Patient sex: F
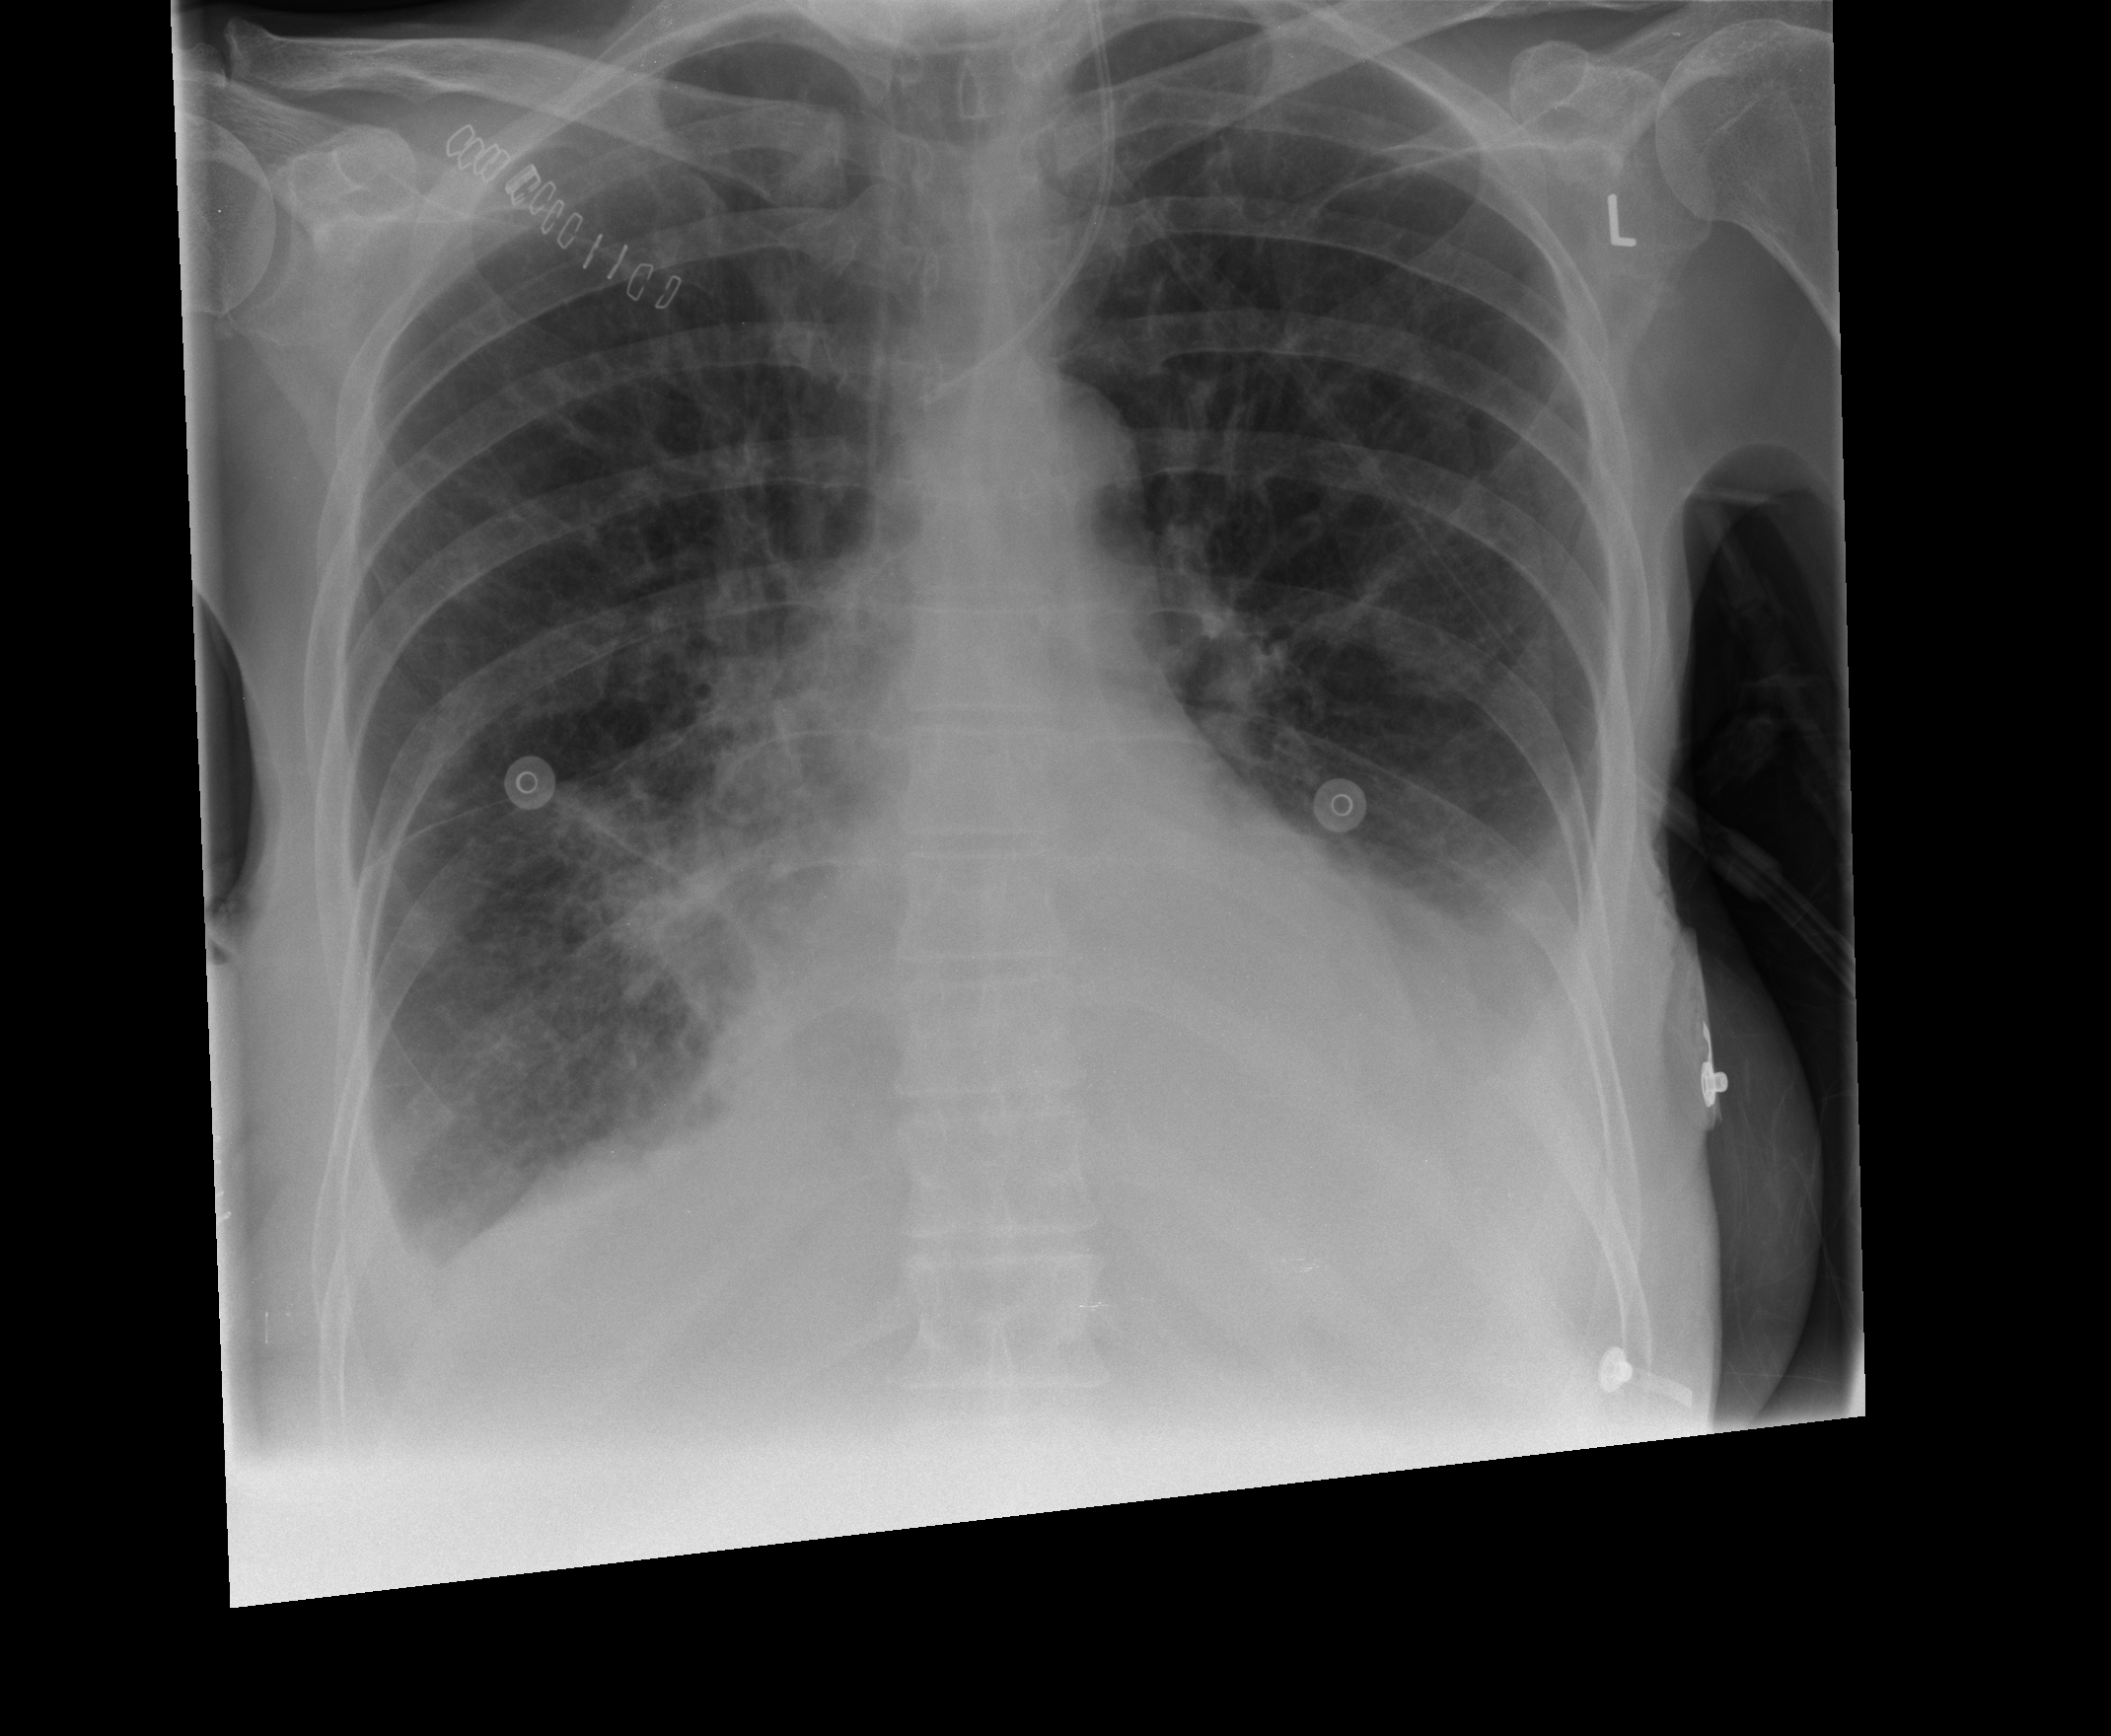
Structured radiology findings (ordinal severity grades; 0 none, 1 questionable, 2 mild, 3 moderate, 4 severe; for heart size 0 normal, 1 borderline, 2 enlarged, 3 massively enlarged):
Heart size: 2
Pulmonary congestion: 0
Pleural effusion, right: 2
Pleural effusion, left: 2
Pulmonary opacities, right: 1
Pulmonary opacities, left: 0
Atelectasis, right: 2
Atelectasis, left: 2